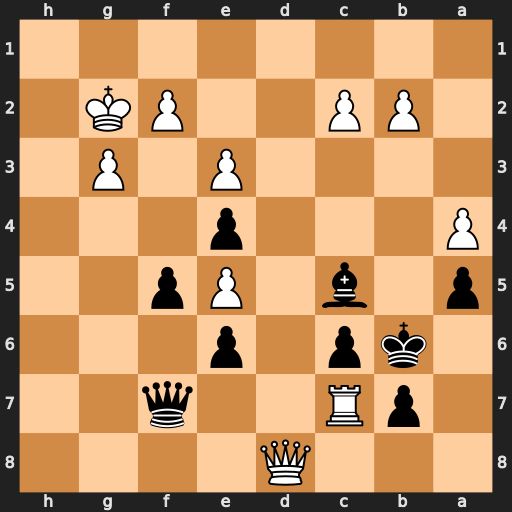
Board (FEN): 3Q4/1pR2q2/1kp1p3/p1b1Pp2/P3p3/4P1P1/1PP2PK1/8
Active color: b
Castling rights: -
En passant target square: -
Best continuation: Qxc7 Qxc7+ Kxc7